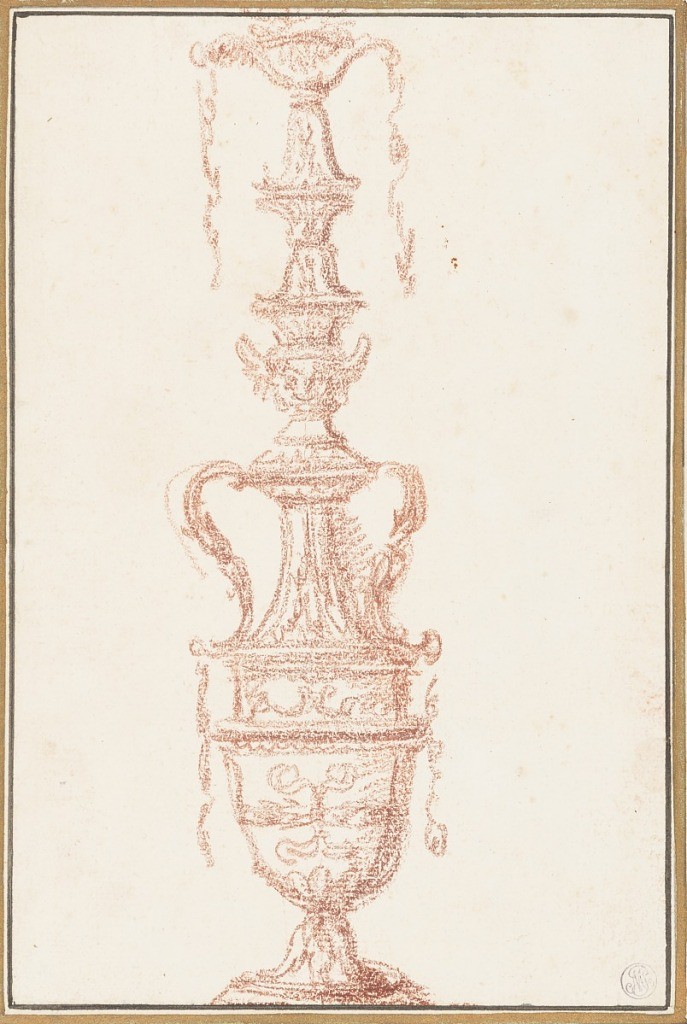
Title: Vase with arabesque decoration
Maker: Jean-Robert Ango, French, active in Rome 1759 –1770, d. 1773
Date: ca. 1759–70
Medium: Red chalk on paper
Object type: Drawing
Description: Vase with handles and a long neck with arabesque decoration